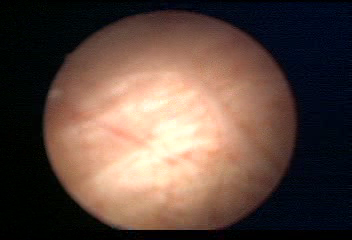
Modality: WLC
Class: Normal mucosa
Bladder cancer association: No